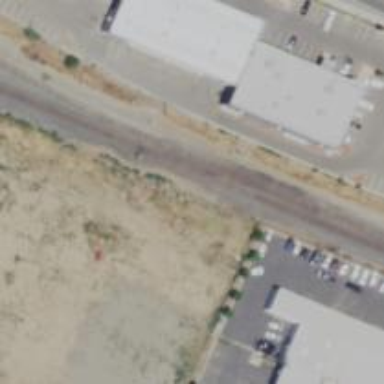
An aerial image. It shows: Building used as car repair shop.